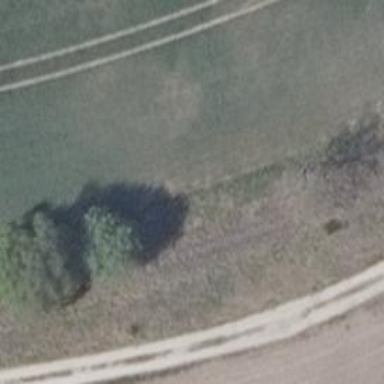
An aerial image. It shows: Disused railway spur service.